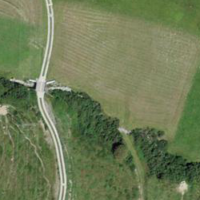
EUNIS habitat code: 24
Species observed at this site:
Chorthippus biguttulus